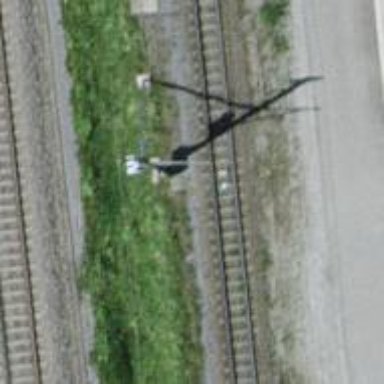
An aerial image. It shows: Power pole.